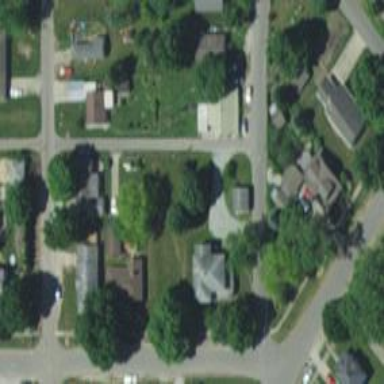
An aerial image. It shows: Alley classified as service road.